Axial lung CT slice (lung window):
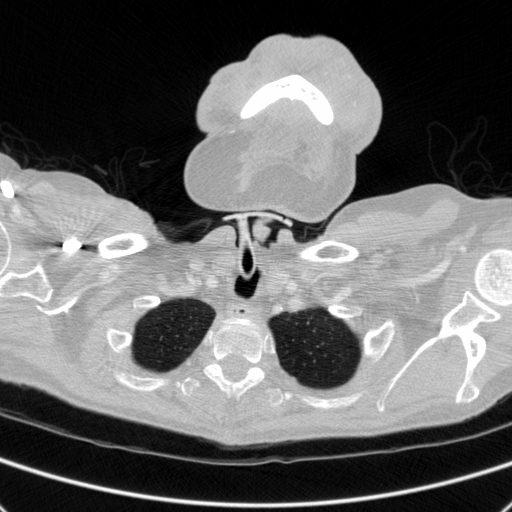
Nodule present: no